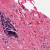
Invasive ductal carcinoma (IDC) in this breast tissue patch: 0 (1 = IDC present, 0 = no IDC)